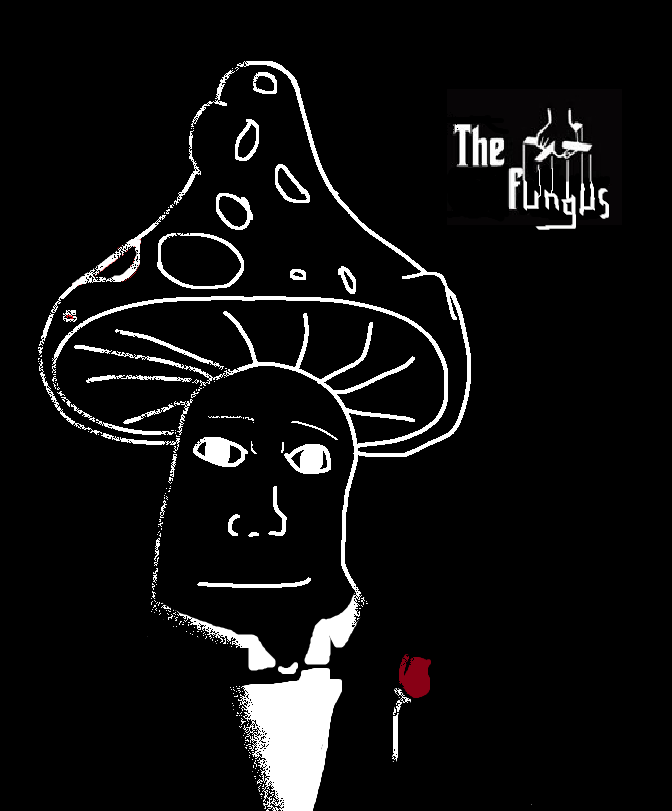
Label: 5_Wojak_with_Background